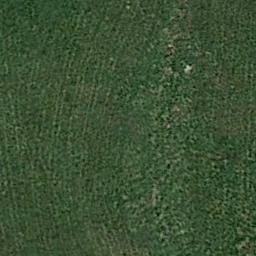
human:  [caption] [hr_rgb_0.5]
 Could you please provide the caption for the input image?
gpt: The meadow is dense but uneven .

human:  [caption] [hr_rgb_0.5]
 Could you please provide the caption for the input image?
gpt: A large lush green meadow covered with green grass just budding .

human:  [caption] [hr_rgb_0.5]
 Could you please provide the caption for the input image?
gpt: This meadow has dense grasses and a striped texture .

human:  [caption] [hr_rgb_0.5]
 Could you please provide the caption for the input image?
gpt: There is a bare field on the grass .

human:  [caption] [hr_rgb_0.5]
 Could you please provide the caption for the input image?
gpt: A dense meadow with many green grass .